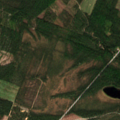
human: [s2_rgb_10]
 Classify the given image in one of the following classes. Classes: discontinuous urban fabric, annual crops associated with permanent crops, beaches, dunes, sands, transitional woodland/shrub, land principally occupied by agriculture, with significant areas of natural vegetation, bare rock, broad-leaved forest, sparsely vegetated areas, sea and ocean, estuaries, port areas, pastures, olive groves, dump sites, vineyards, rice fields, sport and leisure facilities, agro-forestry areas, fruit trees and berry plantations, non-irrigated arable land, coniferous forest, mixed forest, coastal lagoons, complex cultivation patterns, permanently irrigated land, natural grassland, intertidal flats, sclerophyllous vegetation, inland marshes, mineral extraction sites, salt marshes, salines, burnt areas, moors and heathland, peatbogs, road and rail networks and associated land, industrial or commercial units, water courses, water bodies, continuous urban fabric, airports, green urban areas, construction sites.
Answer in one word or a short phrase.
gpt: coniferous forest, mixed forest, transitional woodland/shrub